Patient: sex F, age 33
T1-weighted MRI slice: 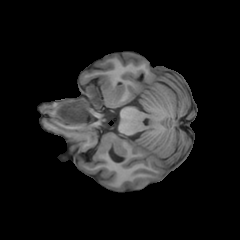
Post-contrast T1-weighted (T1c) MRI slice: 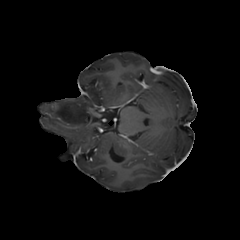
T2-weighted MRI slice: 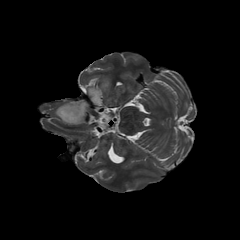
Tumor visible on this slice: yes
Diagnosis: Astrocytoma, IDH-mutant
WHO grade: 4